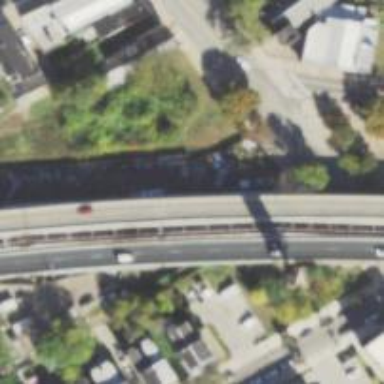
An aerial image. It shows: Viaduct bridge over motorway.